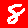
Digit: 8